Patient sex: F
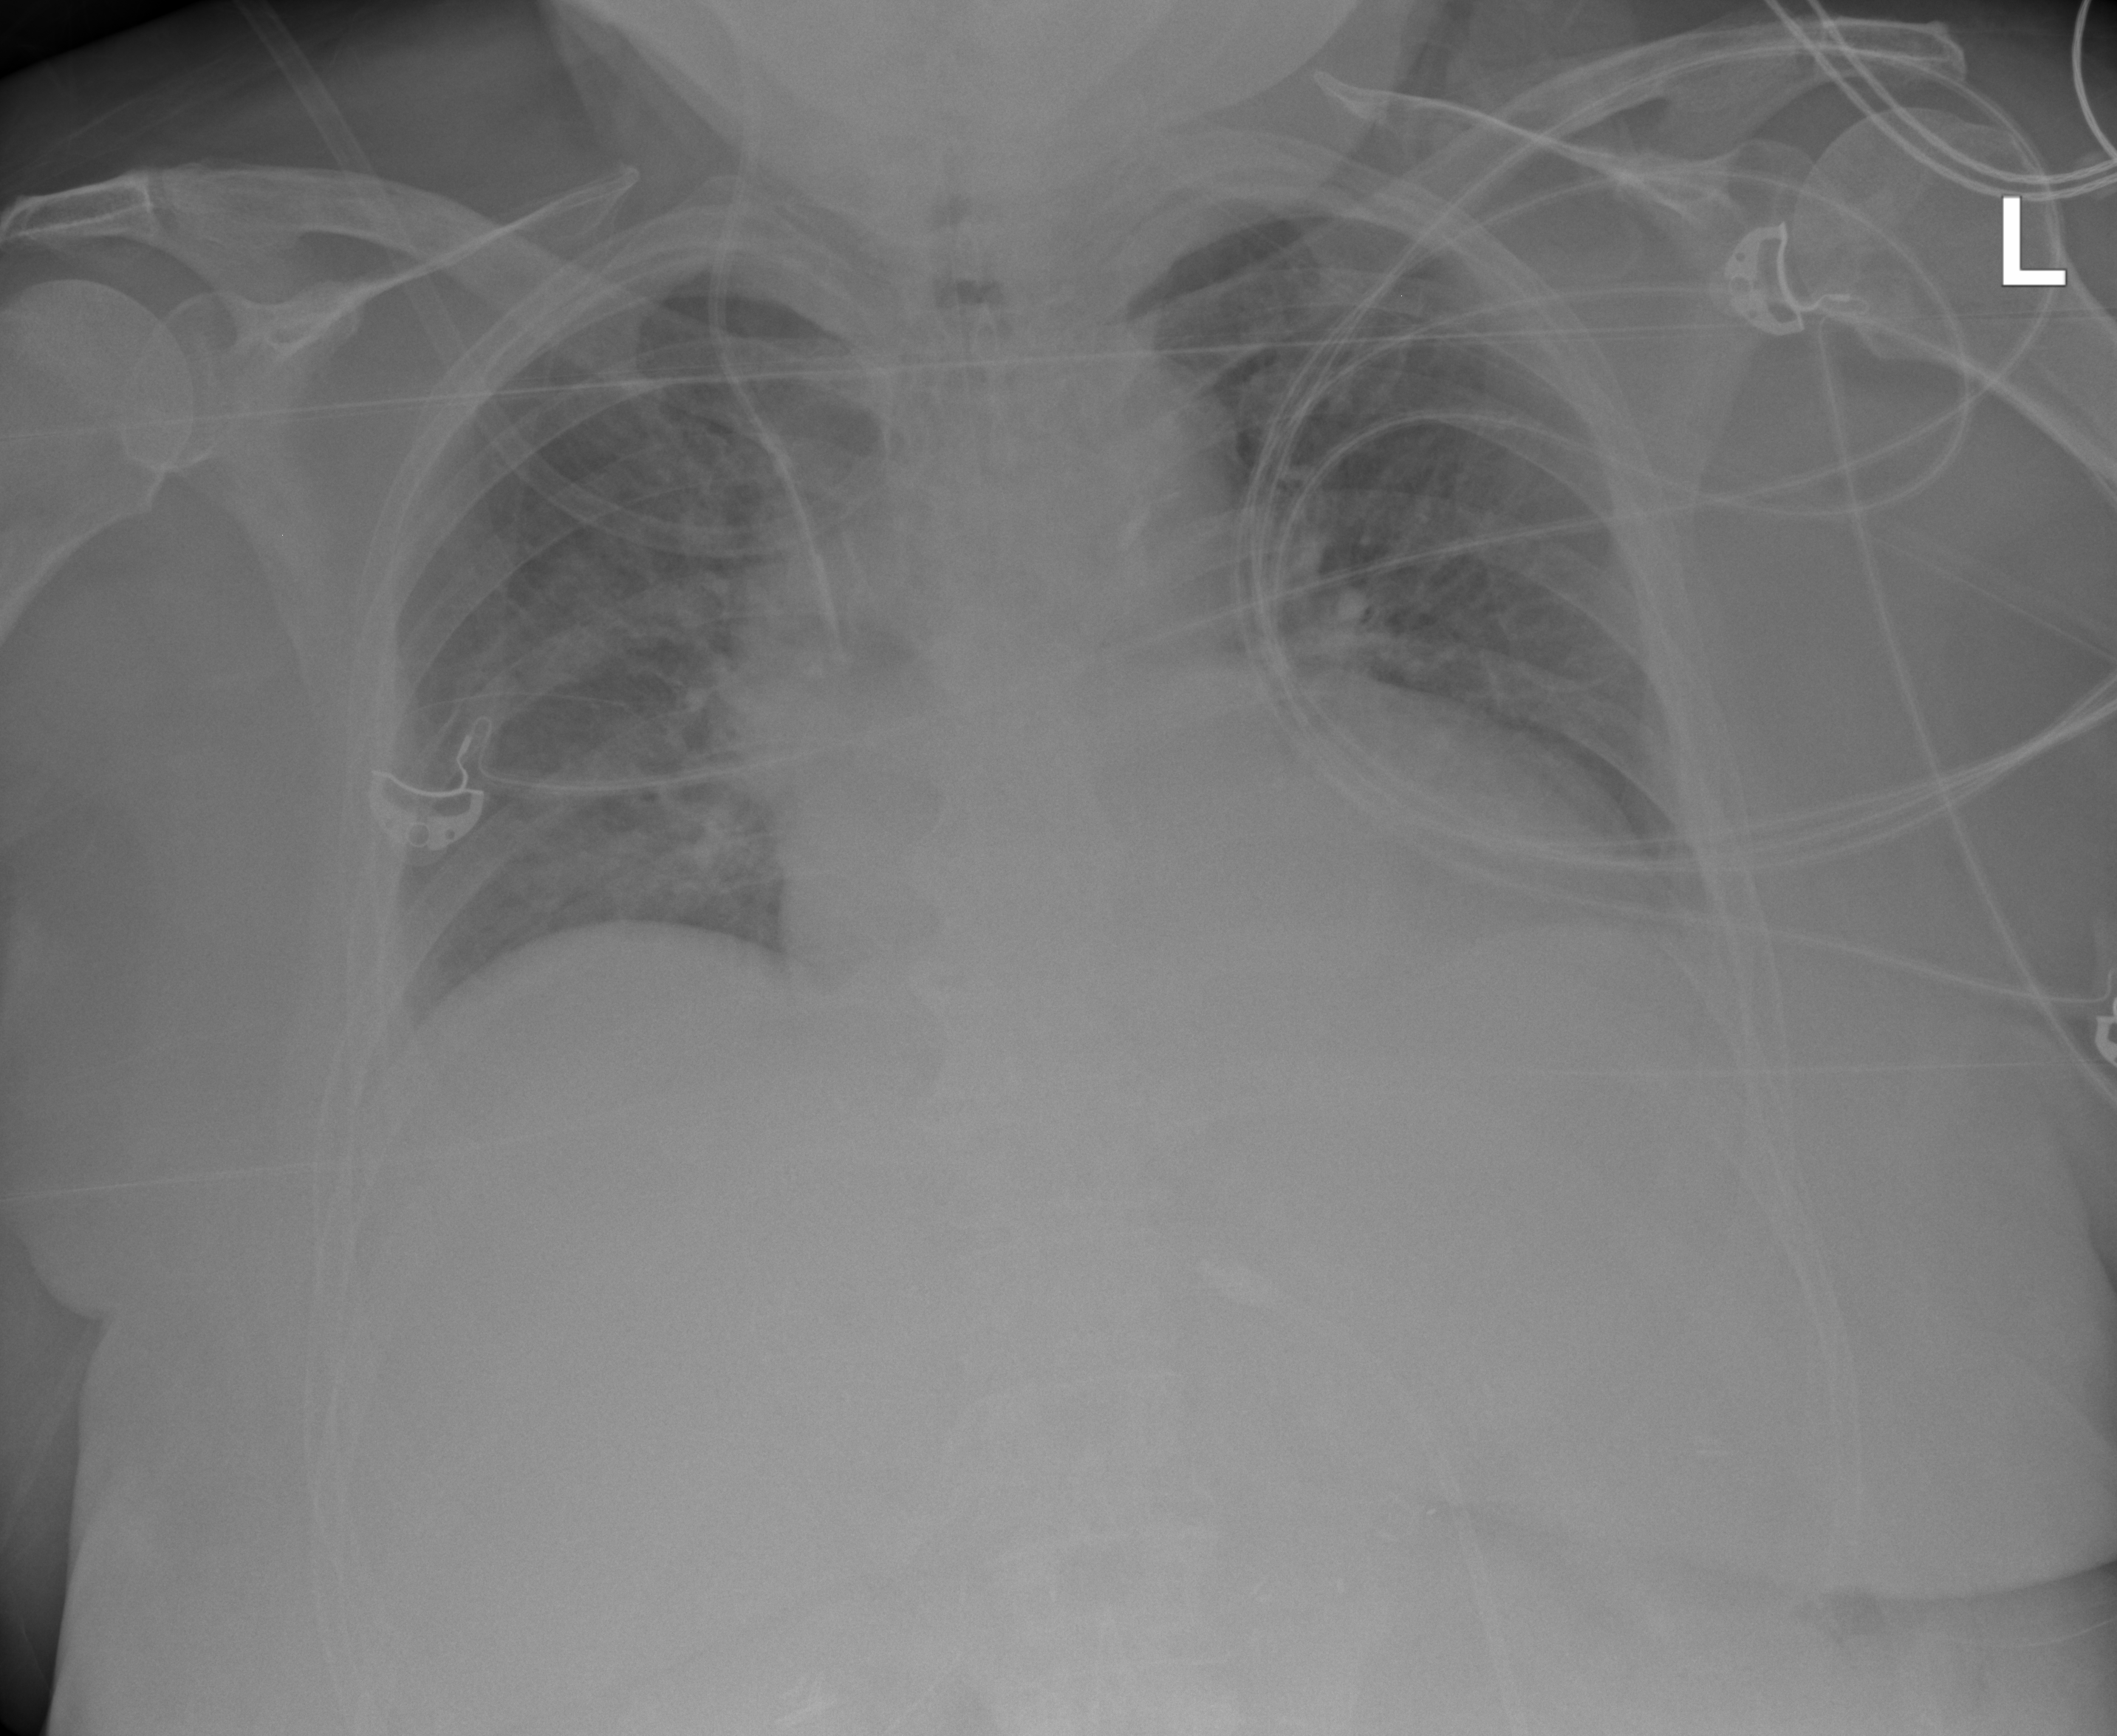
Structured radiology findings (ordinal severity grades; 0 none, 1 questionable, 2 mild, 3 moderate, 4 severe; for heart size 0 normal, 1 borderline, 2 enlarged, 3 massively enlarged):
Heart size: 2
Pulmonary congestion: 2
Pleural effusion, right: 0
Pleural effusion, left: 0
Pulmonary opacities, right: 2
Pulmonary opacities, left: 2
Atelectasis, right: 2
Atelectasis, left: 2